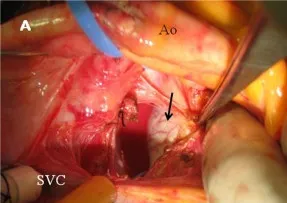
A. Surgeon's view. Superior aspect of the tumor (black arrow) is showed. Neovascularization of the smooth surface is observed.
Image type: medical_photograph (other_medical_photograph)